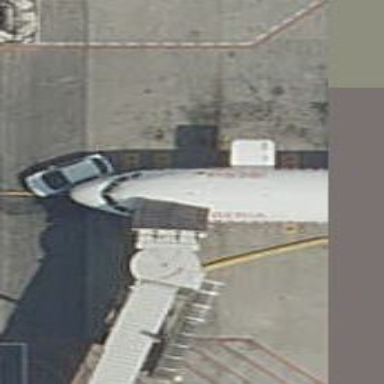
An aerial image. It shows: Airport parking position.